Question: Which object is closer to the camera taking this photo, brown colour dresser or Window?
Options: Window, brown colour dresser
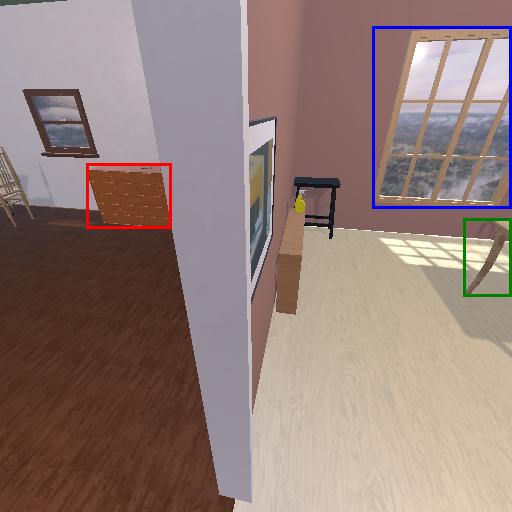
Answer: Window